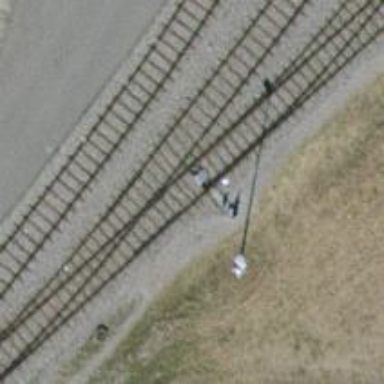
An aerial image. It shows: Railway switch.